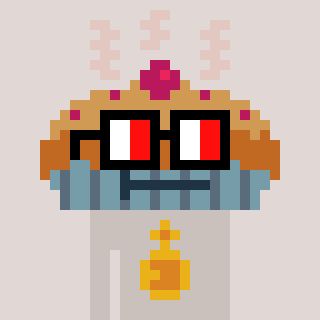
a pixel art character with square glasses with black frames and red eyes, a pie-shaped head and a foggrey-colored body on a warm background